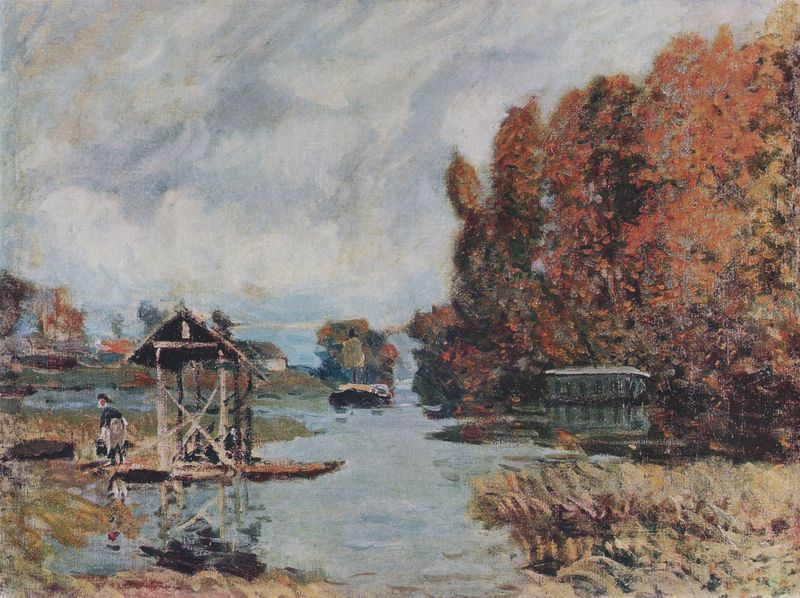
Titel: Wäscherinnen von Bougival
Künstler: Alfred Sisley
Standort: Zürich.
Institution: Kunsthaus
Schlagwörter: baum, blau, blätter, gemälde, himmel, laub, mann, meer, schatten, wasser, weiß, wolken, bäume, fluss, gelb, grün, impressionismus, landschaft, menschen, see, teich, ufer, abend, braun, bunt, fenster, frau, grau, hintergrund, holz, licht, orange, schwarz, dach, gebäude, gras, haus, rot, wiese, wolke, beige, malerei, faru, mensch, bild, spiegel, öl, bach, birken, erde, feld, gräser, horizont, häuser, mühle, natur, schilf, spiegelung, wind, brücke, gewässer, hütte, kanal, figur, person, rosa, wald, boot, brunnen, kahn, schuppen, farbig, schiff, segel, seicht, wellen, fischer, pointilismus, schiffer, modern, aue, dunst, farbe, herbst, van gogh, arbeiter, anleger, steg, sturm, wetter, impressionistisch, monet, reflexe, manet, stimmung, ölfarben, wasserfarben, gerüst, pinselstrich, bootshaus, holzhütte, moor, floss, auen, barbizon, colorit, kapitän, eimer, angler, htte, herbstlaub, schifff, binnenschiff, fischerkahn, waasser, bäume himmel, bachw, bewegter himmel, holzstand, iimpressionist, local